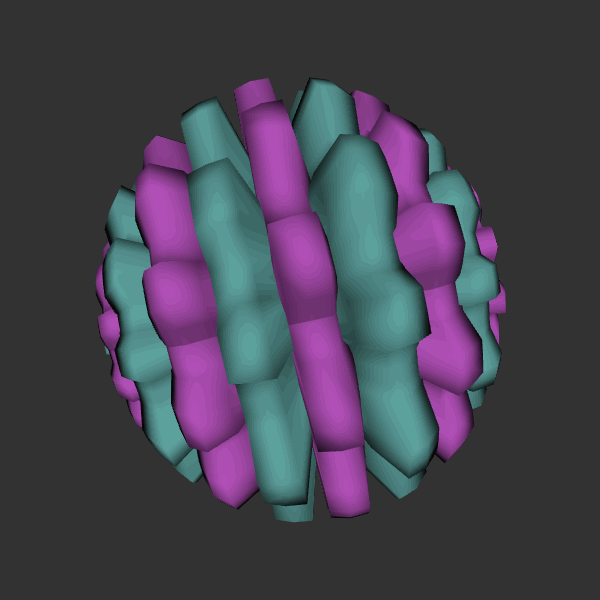
Background: dark